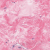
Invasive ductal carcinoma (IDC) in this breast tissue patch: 0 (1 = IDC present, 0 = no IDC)